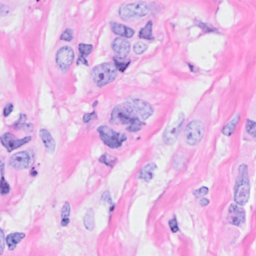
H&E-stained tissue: Breast